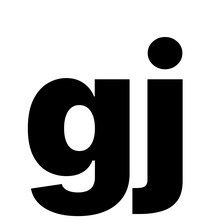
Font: Inter_Black